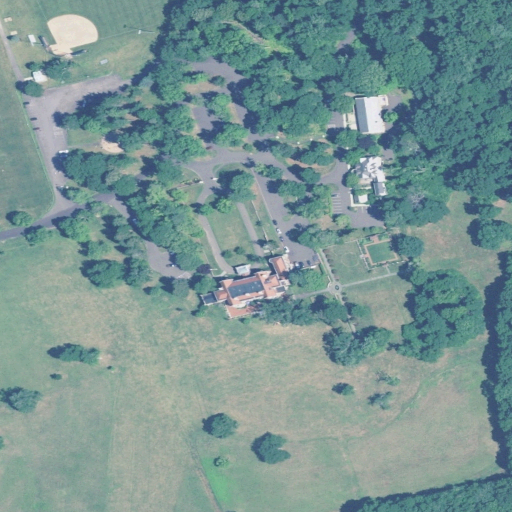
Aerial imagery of mountain in Connecticut named Talmadge Hill containing pasture, open development, low intensity development, deciduous forest, medium intensity development, mixed forest, and high intensity development